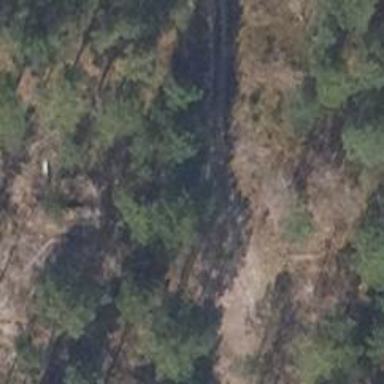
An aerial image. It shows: Track with grade 4 track type.